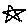
Label: star